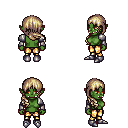
a pixel art fantasy rpg character, female body template, orc, green skin, steel arm armor, gold greaves, white blonde right-swept hairstyle, metal boots, four views (front, back, left, right), 2x2 character sprite sheet, small pixel art, hard edges, no anti-aliasing